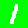
Digit: 1